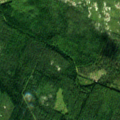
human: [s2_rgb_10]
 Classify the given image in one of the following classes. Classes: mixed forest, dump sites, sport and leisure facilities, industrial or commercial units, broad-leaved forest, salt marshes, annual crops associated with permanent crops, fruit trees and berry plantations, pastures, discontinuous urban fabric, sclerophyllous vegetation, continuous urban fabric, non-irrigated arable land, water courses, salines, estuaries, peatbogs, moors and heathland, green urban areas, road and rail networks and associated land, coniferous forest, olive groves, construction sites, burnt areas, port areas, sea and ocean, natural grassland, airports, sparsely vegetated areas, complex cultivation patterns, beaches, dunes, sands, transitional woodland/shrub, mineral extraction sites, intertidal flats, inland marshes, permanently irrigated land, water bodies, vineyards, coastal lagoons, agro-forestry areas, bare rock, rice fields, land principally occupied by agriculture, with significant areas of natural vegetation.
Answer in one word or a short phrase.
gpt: coniferous forest, mixed forest, transitional woodland/shrub